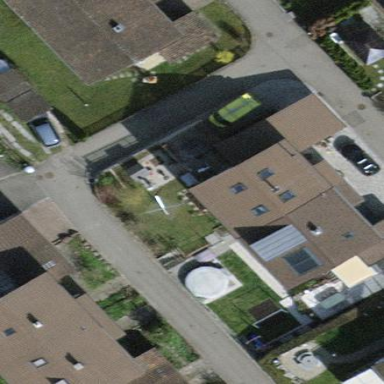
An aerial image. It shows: Terrace building.